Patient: sex F, age 67
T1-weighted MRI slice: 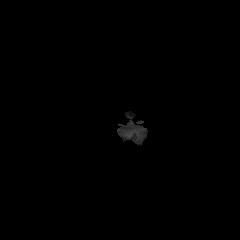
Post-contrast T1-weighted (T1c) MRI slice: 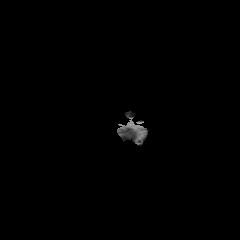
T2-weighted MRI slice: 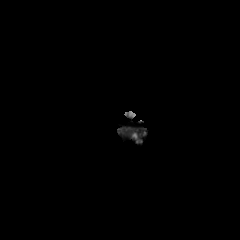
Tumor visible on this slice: no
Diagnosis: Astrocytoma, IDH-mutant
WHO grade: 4